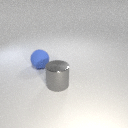
large blue rubber sphere to the left of large gray metal cylinder